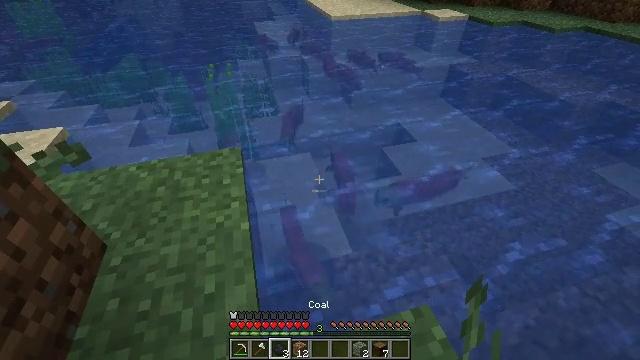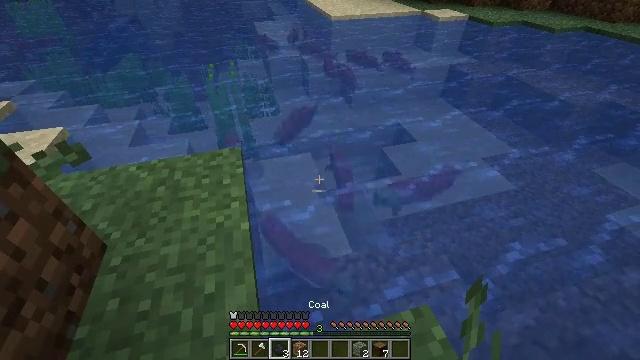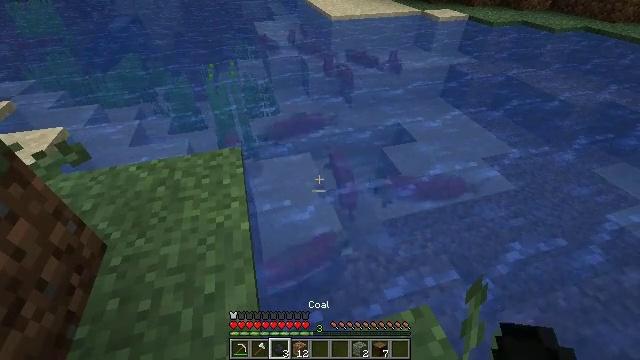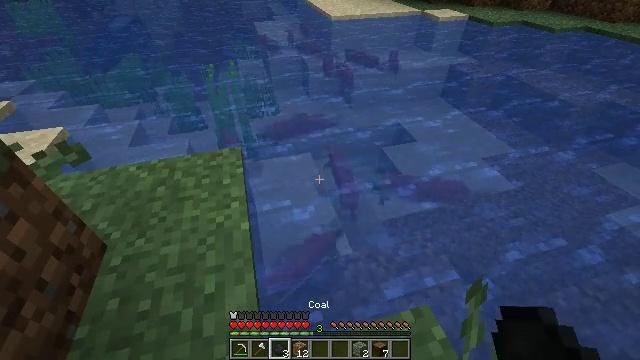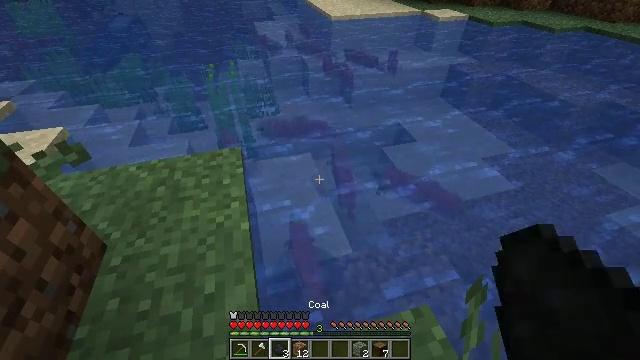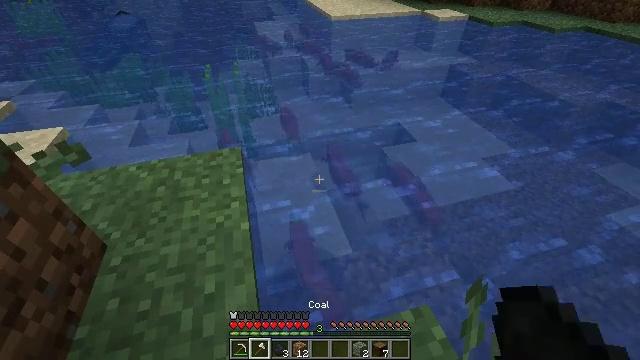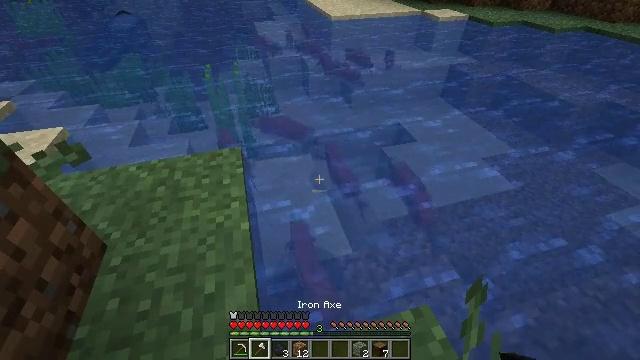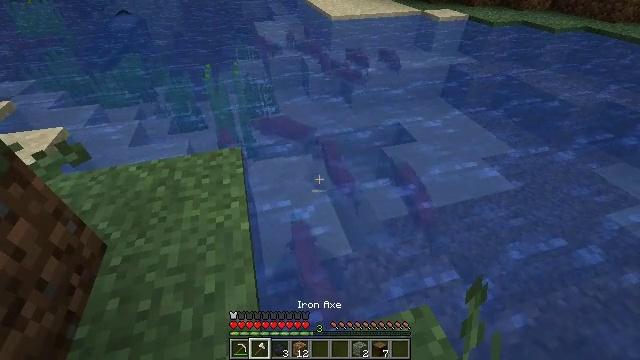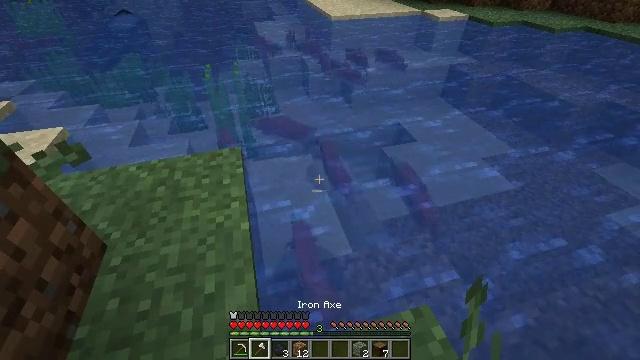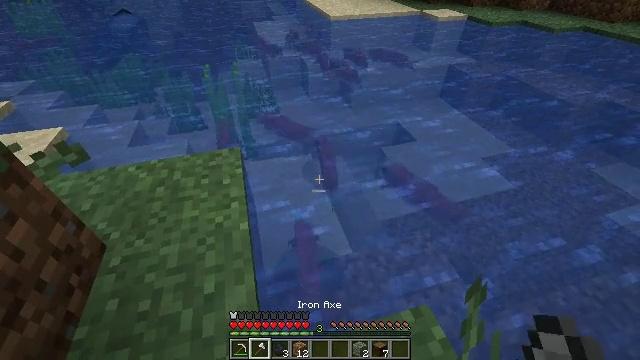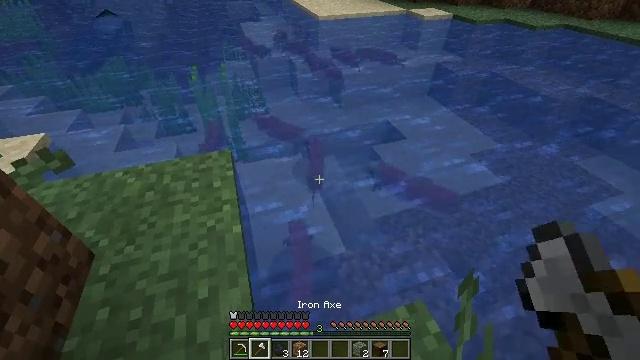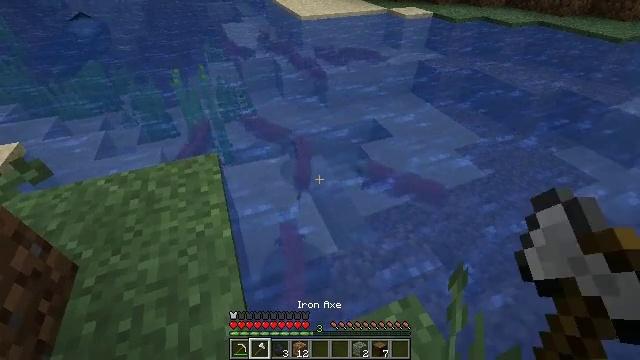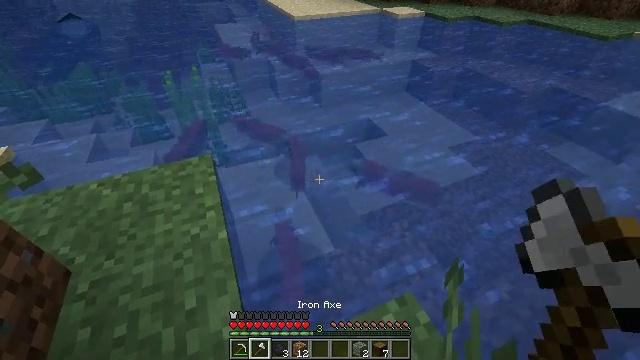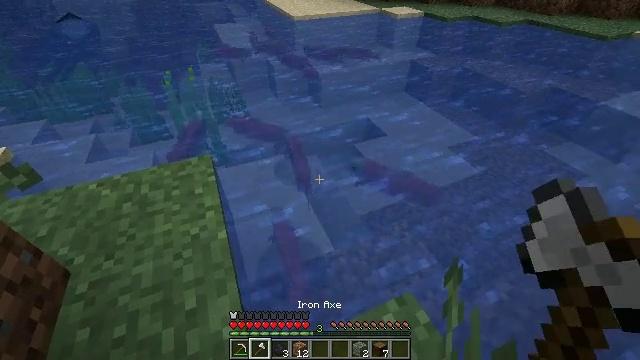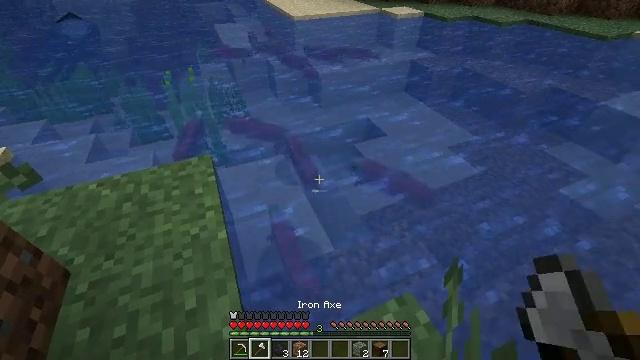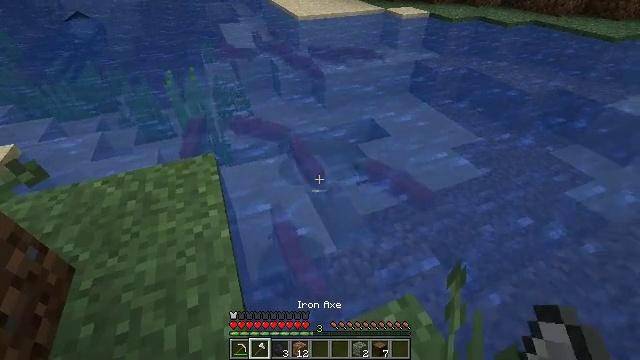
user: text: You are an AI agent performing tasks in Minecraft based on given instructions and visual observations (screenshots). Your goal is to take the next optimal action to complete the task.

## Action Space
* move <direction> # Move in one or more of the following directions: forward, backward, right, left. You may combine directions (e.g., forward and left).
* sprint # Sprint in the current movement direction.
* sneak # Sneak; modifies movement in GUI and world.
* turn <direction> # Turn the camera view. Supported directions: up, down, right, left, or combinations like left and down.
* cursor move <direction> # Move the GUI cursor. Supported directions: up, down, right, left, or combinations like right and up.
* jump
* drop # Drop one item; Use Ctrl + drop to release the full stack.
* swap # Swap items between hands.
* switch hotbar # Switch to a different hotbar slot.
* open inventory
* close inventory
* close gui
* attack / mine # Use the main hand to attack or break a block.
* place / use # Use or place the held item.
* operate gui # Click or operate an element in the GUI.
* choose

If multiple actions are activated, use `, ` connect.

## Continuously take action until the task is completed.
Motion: motion action
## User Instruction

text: Hunt fish.
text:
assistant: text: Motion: switch to hotbar 3
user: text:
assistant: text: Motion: no_op
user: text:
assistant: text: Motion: no_op
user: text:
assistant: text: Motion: no_op
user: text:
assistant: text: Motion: switch to hotbar 2
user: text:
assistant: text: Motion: switch to hotbar 2
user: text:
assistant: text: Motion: switch to hotbar 2
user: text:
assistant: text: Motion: switch to hotbar 2
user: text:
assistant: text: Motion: no_op
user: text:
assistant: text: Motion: turn right
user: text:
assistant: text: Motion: turn right
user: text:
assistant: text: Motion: turn right
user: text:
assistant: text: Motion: no_op
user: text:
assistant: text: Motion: no_op
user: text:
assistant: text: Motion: no_op
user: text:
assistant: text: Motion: turn left
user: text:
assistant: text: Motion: turn left
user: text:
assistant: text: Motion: turn left
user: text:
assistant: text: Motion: no_op
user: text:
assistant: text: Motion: no_op
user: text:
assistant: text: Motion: no_op
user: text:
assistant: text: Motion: no_op
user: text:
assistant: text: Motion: attack / mine
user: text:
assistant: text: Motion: attack / mine
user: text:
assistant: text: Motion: no_op
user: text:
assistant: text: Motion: no_op
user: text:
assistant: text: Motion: no_op
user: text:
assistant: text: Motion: no_op
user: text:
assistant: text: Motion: no_op
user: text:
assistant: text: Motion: no_op